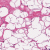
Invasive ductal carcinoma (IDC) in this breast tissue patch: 0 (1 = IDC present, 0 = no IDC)